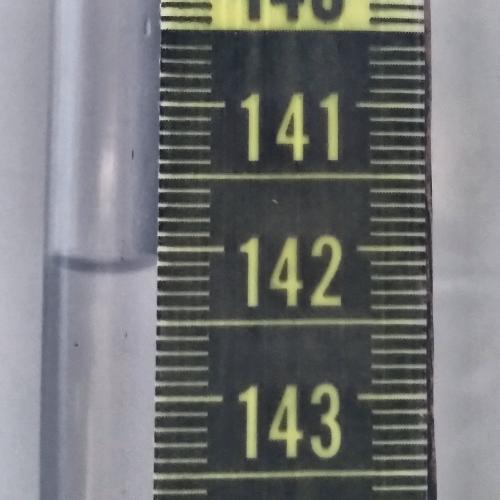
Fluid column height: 142.1 cm